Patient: sex M, age 48
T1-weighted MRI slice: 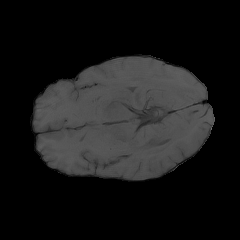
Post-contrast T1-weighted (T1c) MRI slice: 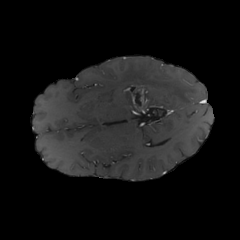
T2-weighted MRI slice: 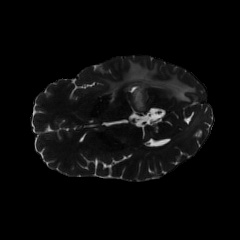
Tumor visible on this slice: yes
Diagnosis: Glioblastoma, IDH-wildtype
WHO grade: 4